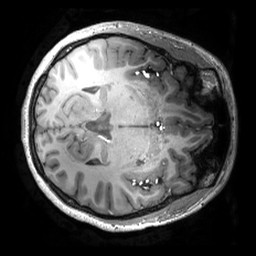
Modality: T1w
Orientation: axial
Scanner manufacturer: philips
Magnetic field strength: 7 T
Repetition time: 0.008 s
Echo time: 0.001974 s